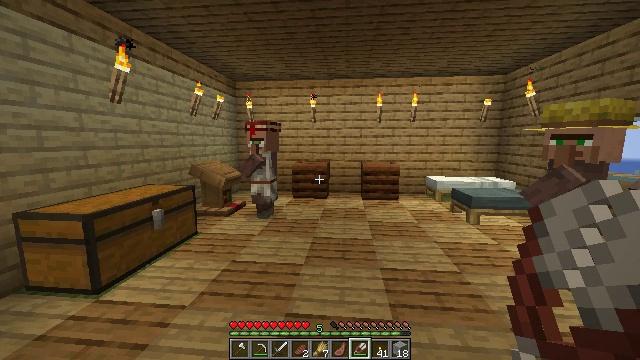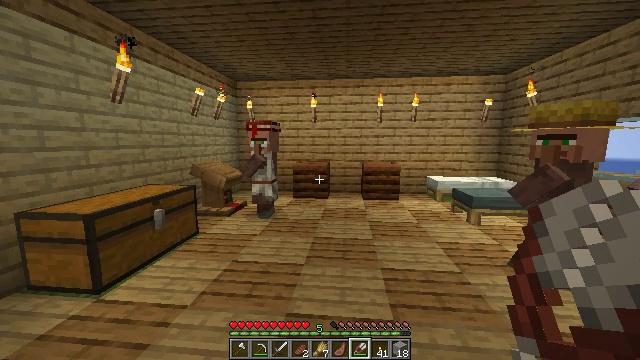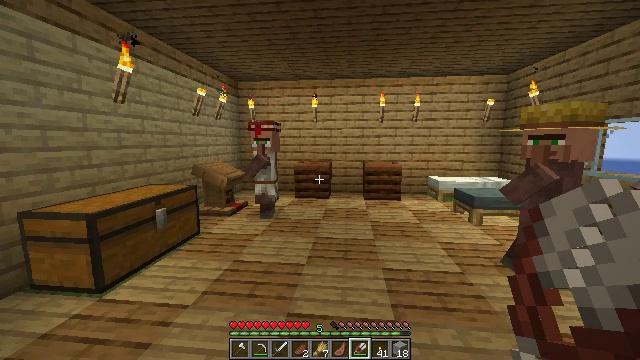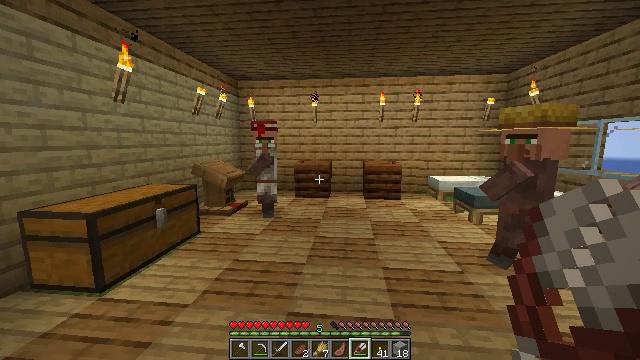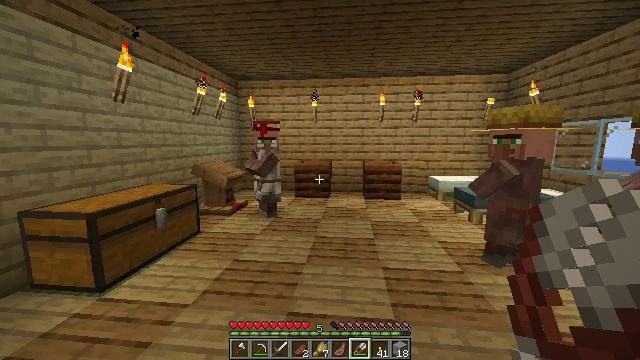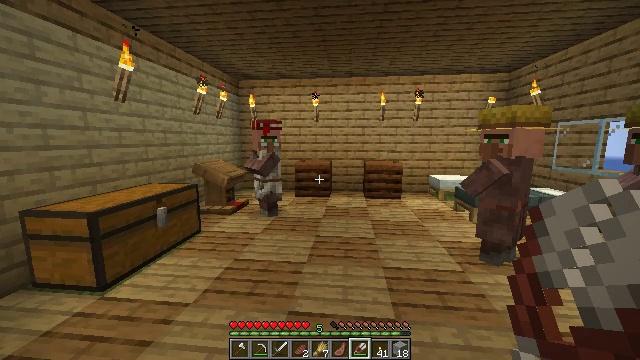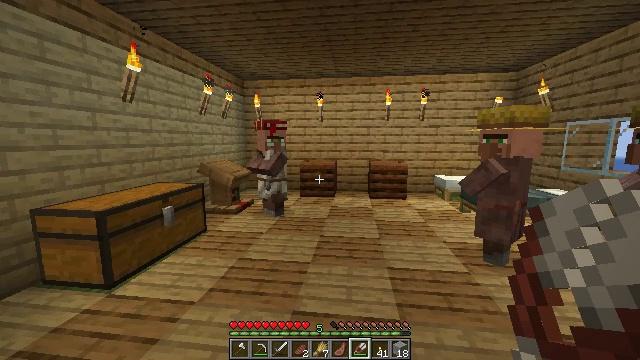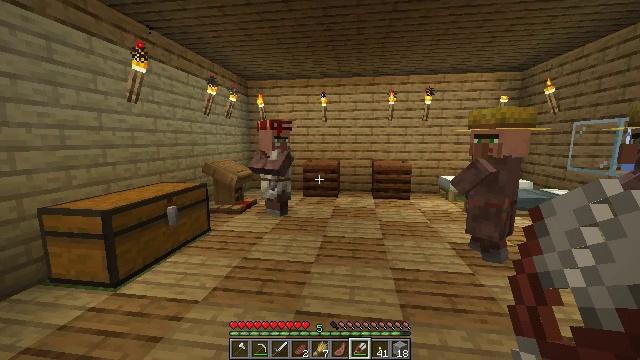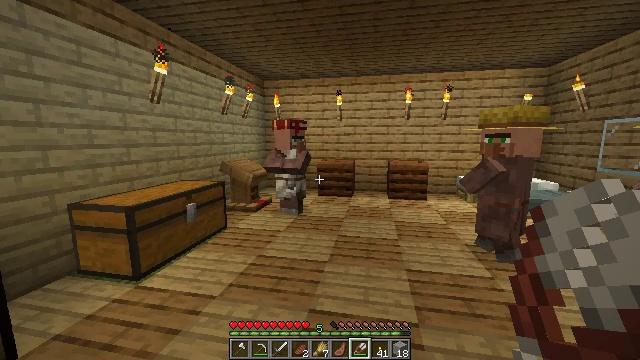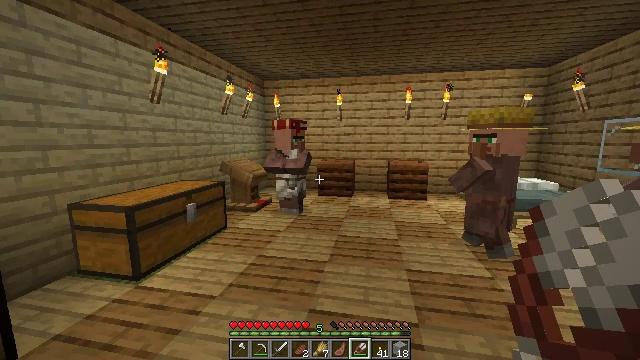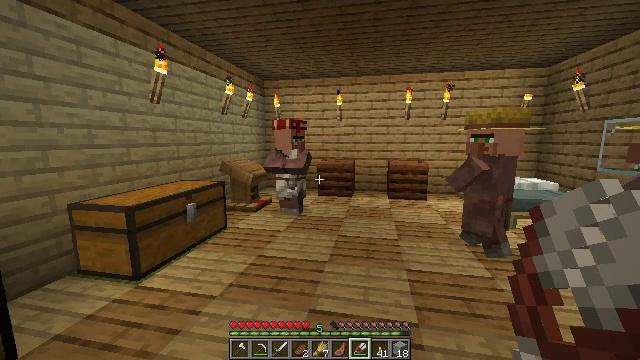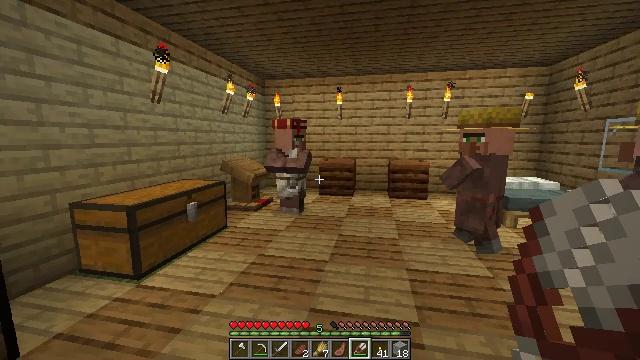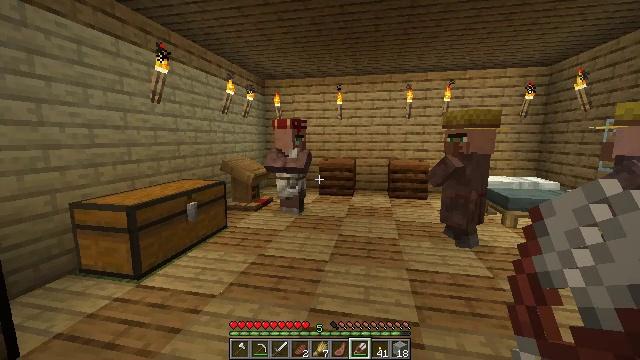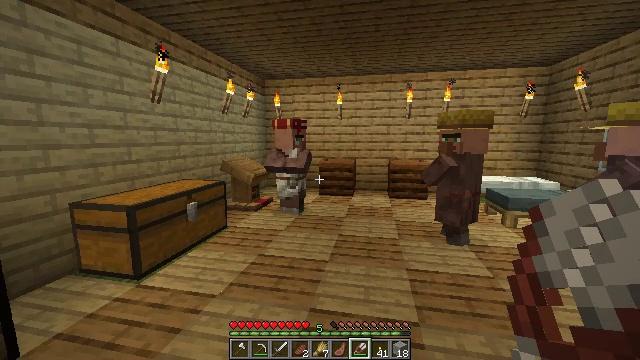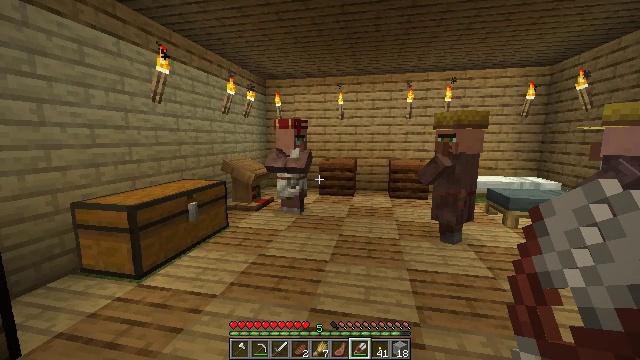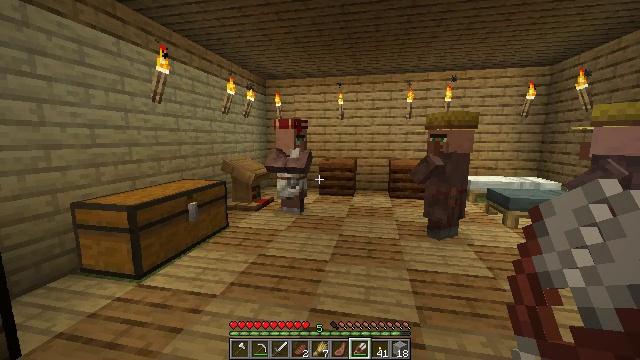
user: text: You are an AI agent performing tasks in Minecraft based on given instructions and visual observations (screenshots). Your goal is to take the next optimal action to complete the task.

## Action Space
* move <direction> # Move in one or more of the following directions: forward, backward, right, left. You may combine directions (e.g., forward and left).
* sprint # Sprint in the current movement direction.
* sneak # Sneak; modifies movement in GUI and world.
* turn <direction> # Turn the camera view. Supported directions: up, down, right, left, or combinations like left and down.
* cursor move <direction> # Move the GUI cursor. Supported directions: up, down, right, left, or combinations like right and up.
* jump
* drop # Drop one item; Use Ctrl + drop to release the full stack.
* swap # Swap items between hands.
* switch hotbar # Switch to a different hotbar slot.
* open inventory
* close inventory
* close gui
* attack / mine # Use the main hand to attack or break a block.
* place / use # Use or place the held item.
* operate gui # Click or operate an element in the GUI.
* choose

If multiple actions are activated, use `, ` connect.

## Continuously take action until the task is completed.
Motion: motion action
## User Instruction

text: In the crafting table, craft a gray bed.
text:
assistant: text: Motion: no_op
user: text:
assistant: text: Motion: no_op
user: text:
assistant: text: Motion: no_op
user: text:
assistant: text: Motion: no_op
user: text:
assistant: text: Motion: no_op
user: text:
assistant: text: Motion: turn left
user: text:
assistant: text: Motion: no_op
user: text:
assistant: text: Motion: turn left
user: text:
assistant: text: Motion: no_op
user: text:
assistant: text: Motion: no_op
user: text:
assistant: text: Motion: no_op
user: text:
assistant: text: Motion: no_op
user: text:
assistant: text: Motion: no_op
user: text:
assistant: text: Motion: no_op
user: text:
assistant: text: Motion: no_op
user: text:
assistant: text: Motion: no_op
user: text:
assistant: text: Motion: no_op
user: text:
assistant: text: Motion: no_op
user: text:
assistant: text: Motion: no_op
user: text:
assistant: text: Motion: no_op
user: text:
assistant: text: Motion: no_op
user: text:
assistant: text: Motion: no_op
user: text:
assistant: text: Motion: no_op
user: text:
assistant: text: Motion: no_op
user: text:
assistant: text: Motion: no_op
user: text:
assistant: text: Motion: no_op
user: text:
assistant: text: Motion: no_op
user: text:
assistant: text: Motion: no_op
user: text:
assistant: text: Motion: no_op
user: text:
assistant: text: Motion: no_op